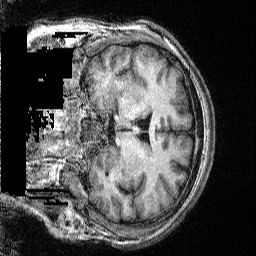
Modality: T1w
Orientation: coronal
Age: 33
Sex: male
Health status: ill
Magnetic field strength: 3 T
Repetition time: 2.53 s
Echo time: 0.00331 s